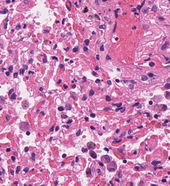
Tumor epithelial tissue: no
Tumor-associated stroma tissue: no
Normal tissue: yes